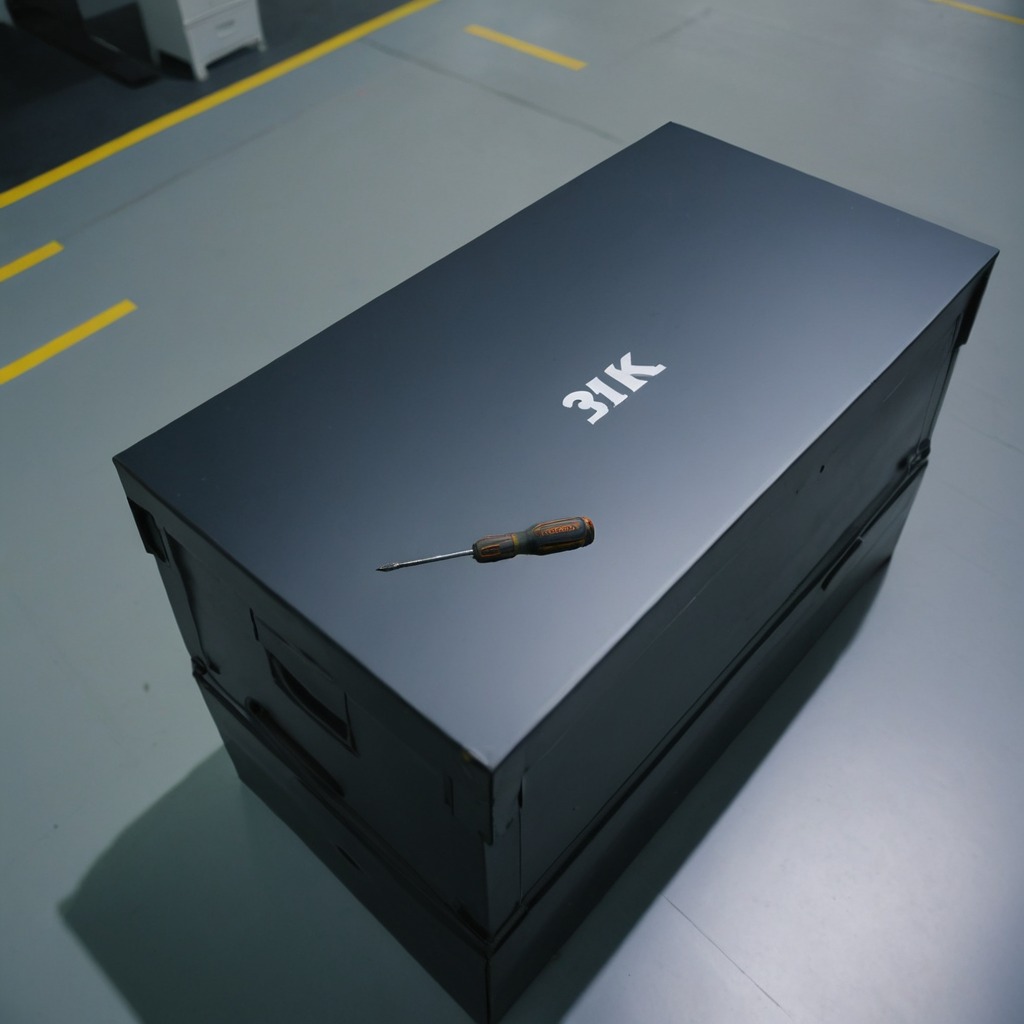
A screwdriver lies on the toolbox surface in an airplane hangar workshop 8K.